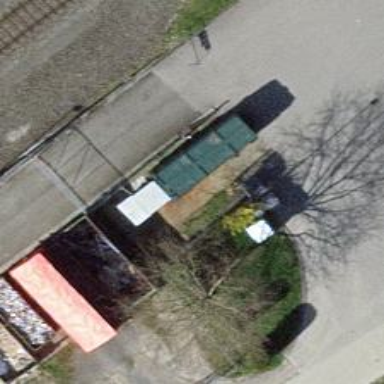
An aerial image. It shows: Waste disposal area for trash.